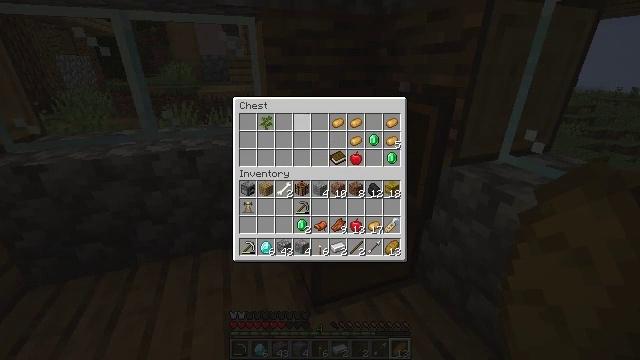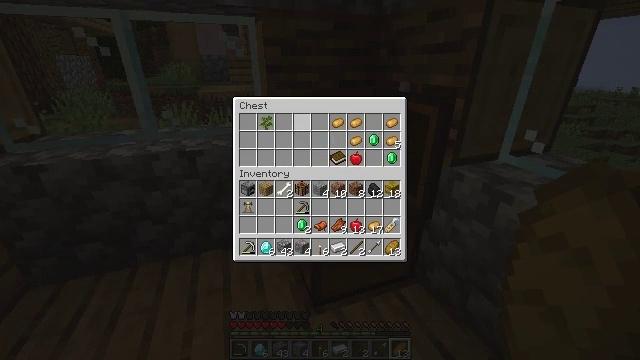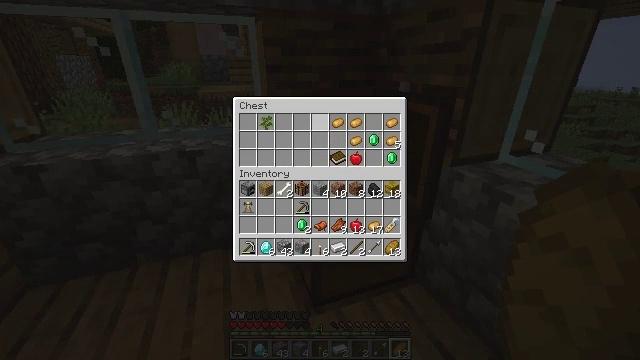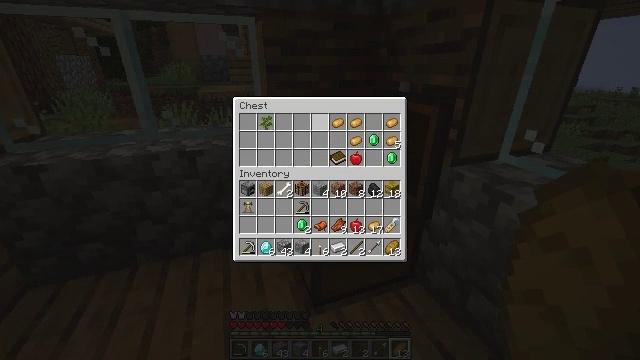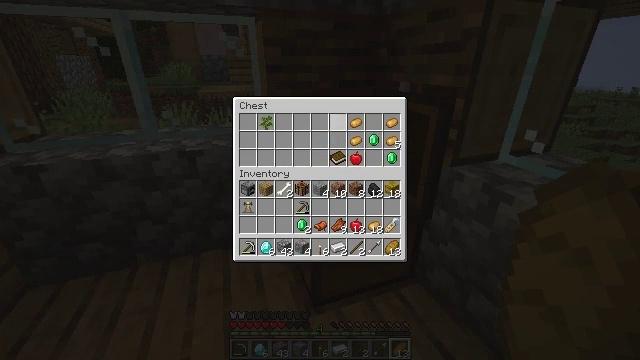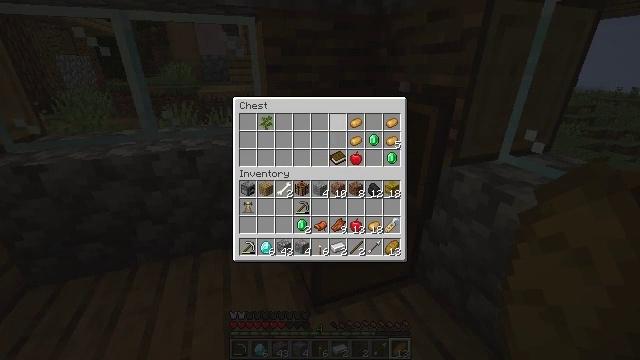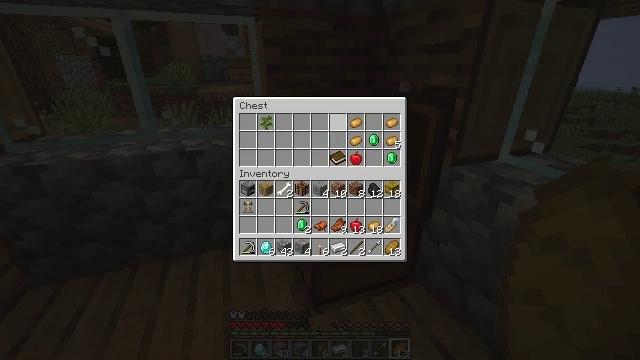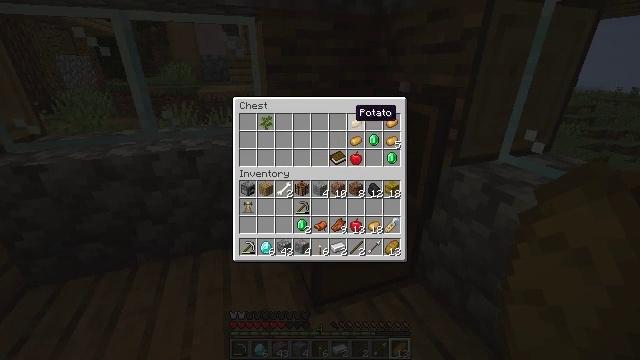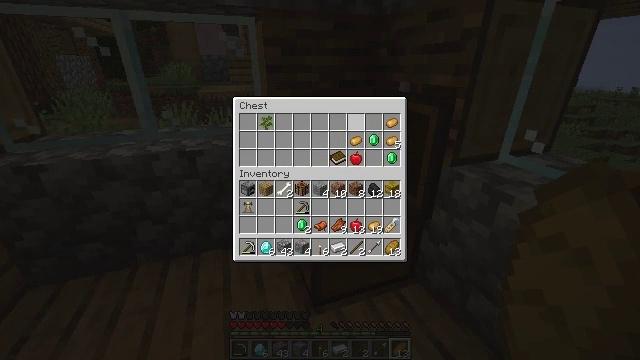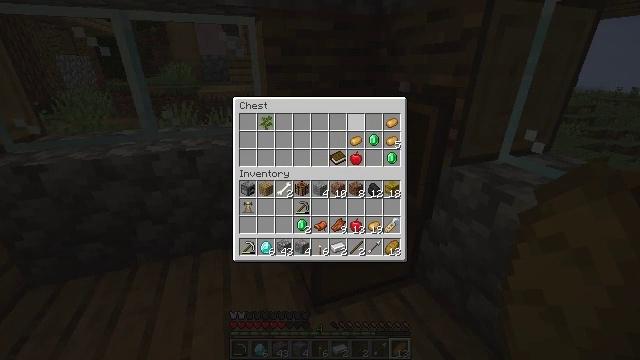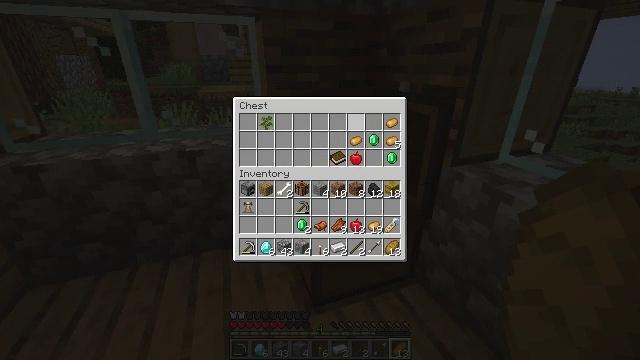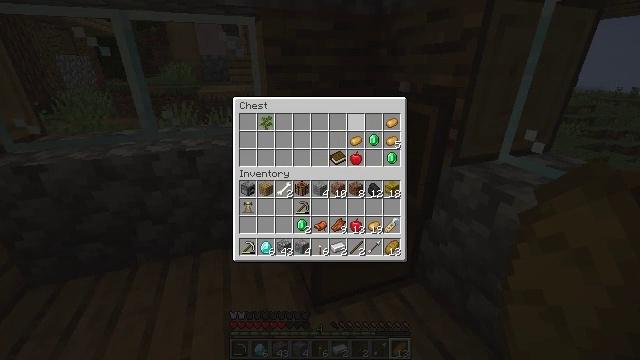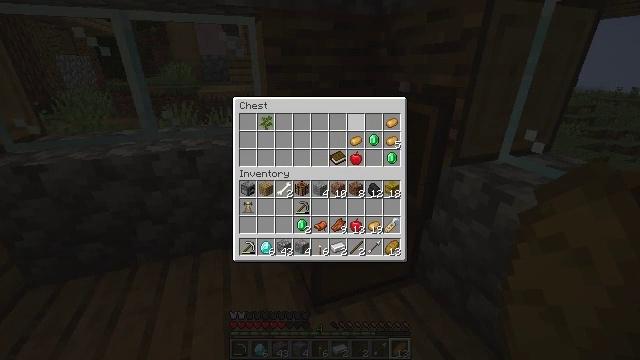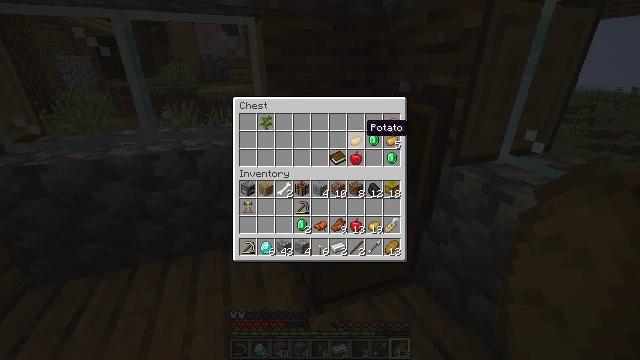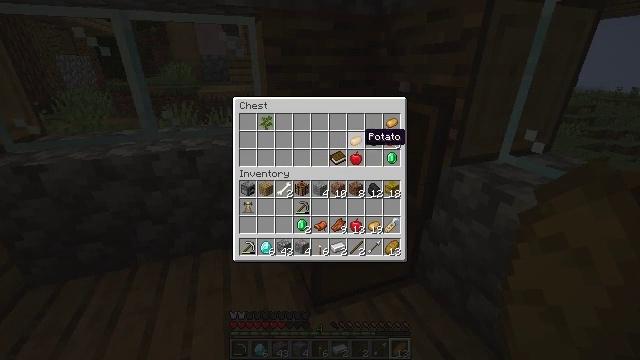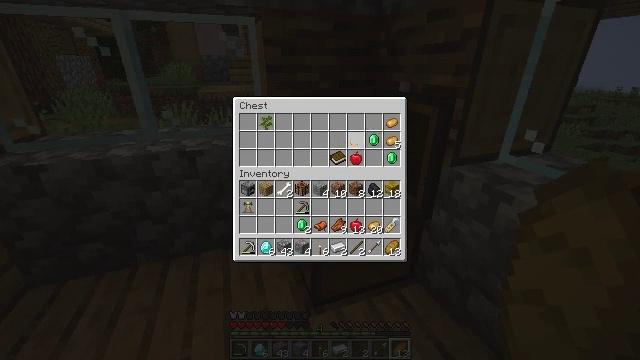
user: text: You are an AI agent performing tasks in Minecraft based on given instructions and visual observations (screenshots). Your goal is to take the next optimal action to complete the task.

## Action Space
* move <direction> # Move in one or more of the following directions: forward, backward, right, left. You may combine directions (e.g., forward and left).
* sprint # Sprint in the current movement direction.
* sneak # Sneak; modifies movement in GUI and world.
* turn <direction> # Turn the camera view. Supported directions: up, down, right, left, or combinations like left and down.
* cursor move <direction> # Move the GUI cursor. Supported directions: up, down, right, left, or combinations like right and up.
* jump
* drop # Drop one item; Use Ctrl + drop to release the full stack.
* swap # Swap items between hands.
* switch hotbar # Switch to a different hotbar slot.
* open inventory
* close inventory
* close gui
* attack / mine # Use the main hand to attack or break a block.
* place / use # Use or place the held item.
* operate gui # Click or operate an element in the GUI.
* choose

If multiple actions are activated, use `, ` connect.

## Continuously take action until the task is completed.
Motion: motion action
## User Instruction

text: Mine the fully grown carrots.
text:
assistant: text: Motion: sneak, choose
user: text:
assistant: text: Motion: sneak, choose
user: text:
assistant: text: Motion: sneak, cursor move right
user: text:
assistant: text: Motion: sneak, cursor move right, choose
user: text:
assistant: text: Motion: sneak, choose
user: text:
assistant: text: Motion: sneak, choose
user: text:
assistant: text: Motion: sneak, cursor move right
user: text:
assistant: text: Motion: sneak, choose
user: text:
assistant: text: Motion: sneak, choose
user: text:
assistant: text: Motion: sneak, choose
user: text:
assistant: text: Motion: sneak, choose
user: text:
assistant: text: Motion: sneak, choose
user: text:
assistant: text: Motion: sneak, cursor move down, choose
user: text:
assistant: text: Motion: sneak, cursor move down
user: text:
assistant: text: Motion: sneak, choose
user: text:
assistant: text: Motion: sneak, choose
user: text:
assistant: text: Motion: sneak, choose
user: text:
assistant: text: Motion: sneak
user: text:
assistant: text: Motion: sneak, choose
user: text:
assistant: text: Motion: sneak, choose
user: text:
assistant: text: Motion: sneak, cursor move left, choose
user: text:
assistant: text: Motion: sneak
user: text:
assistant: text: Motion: sneak, choose
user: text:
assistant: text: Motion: sneak, choose
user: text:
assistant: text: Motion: sneak, cursor move right and up
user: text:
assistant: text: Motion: sneak, cursor move right and up
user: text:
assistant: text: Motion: sneak, choose
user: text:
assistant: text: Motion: sneak, choose
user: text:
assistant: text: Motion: sneak, choose
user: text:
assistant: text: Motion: sneak